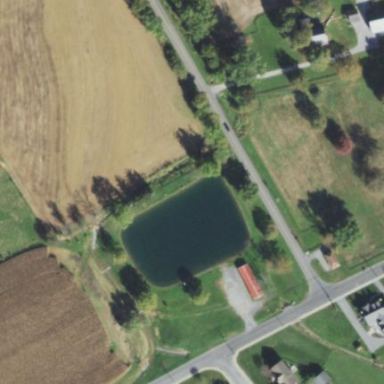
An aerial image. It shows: Serene pond surrounded by nature.